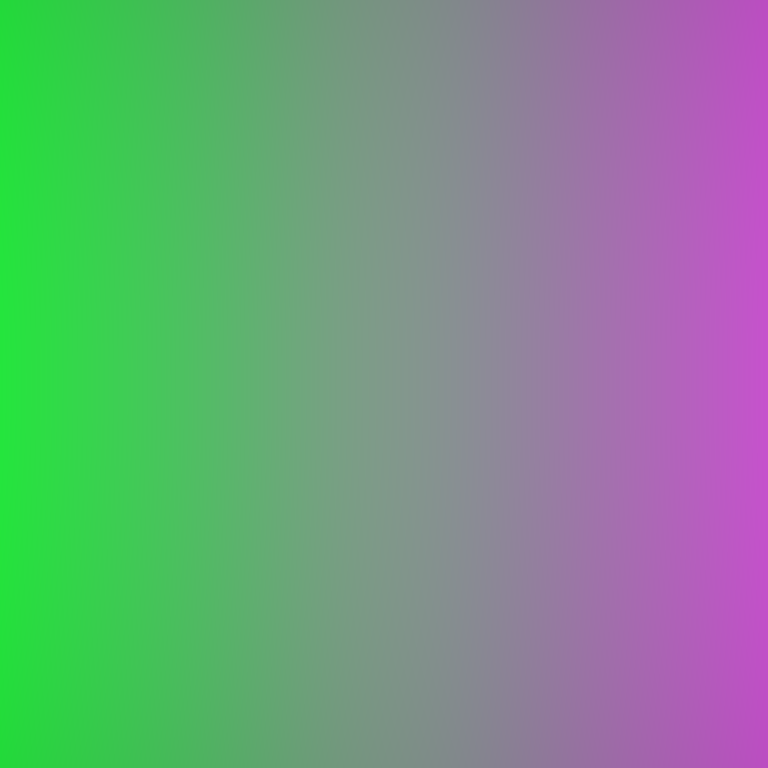
Abstract light effect, smooth gradient from vibrant green to soft purple, calm atmosphere, diffuse light, no room, no furniture, no objects.